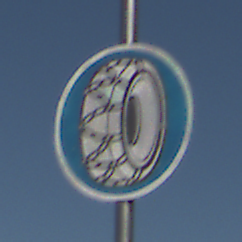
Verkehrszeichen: SchneekettenVorgeschrieben
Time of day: MorningAfternoon
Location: Outdoor (Nature)
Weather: Clear
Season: NotSpecified
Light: Natural